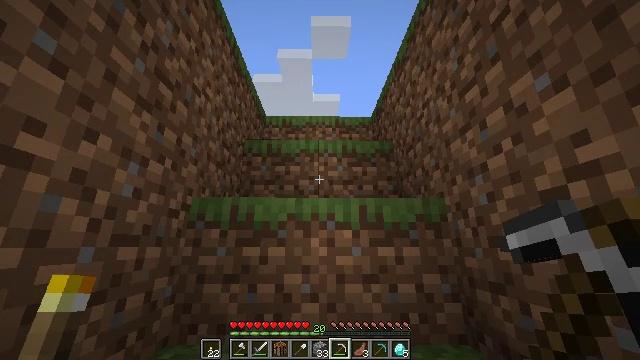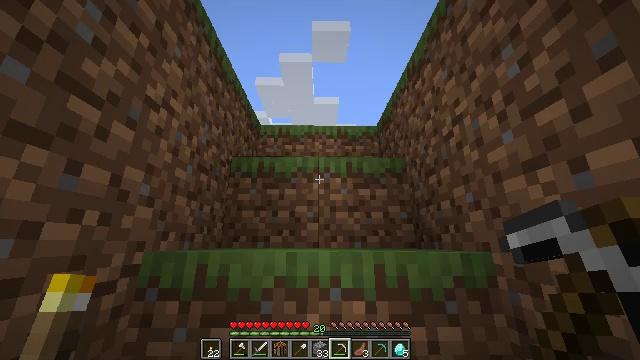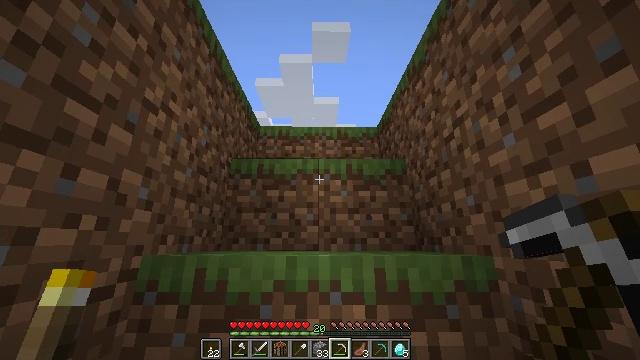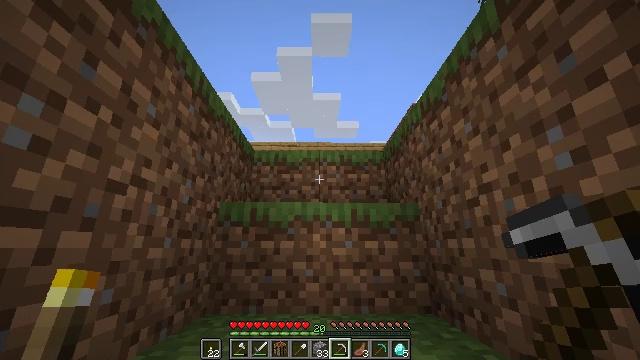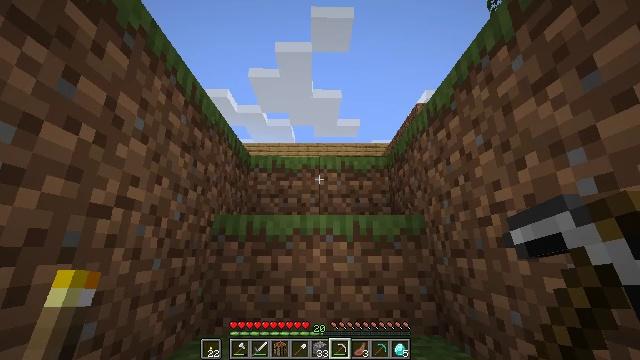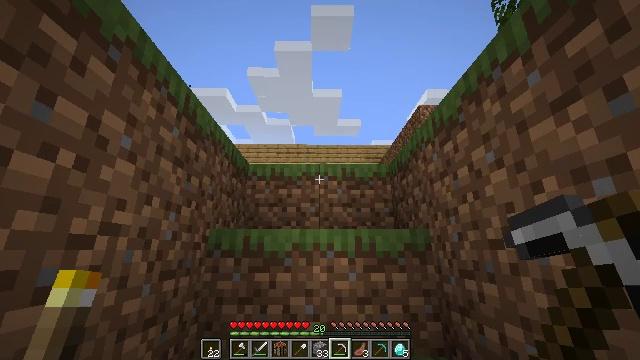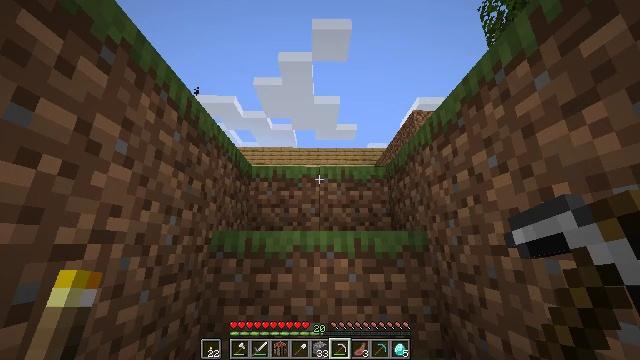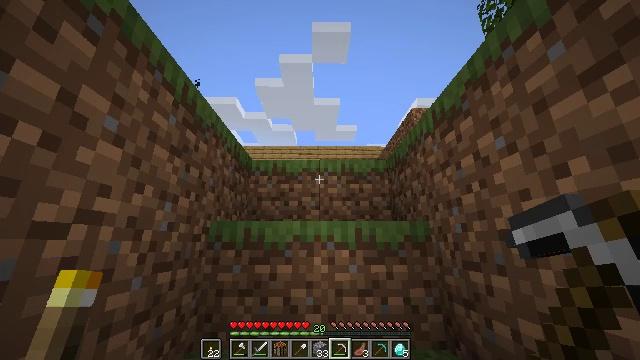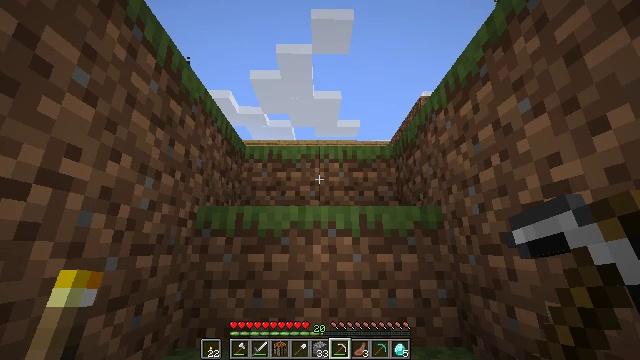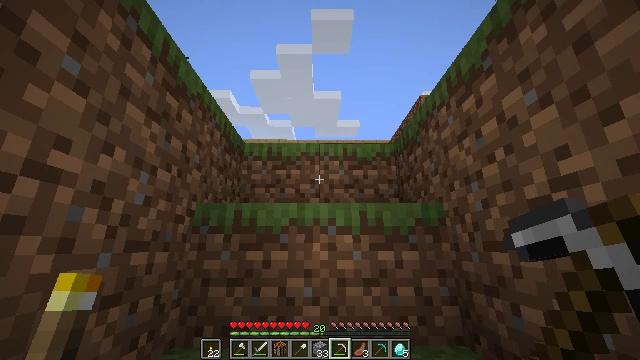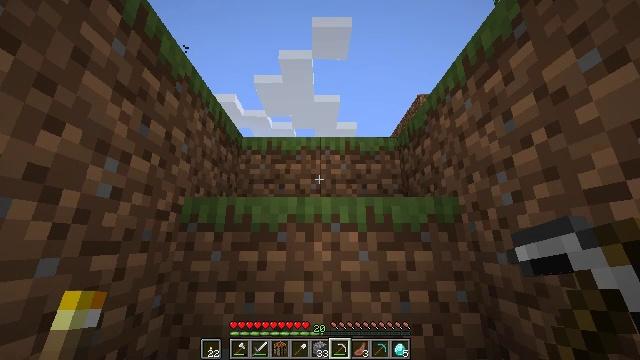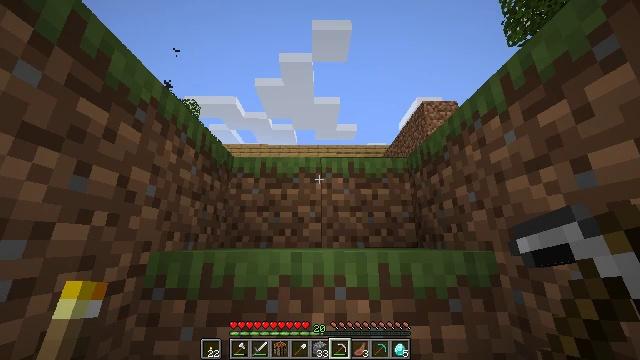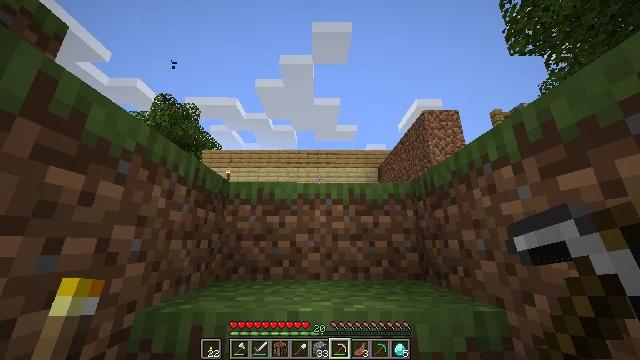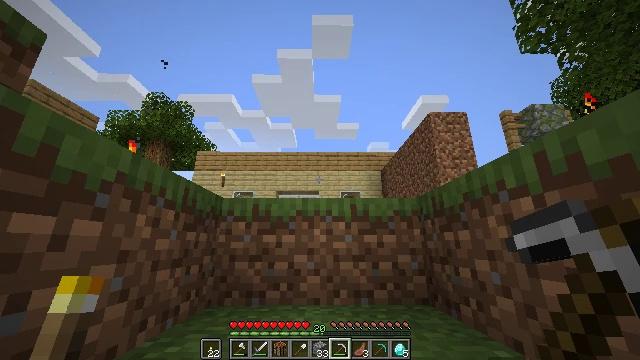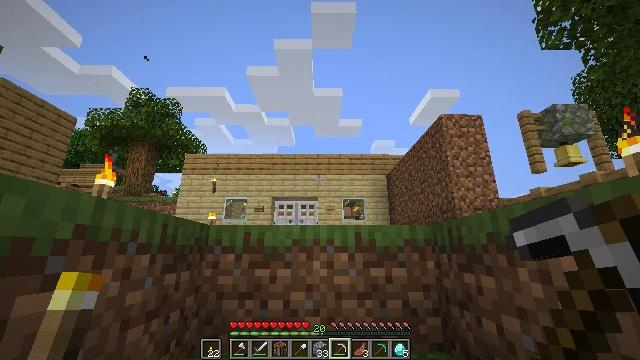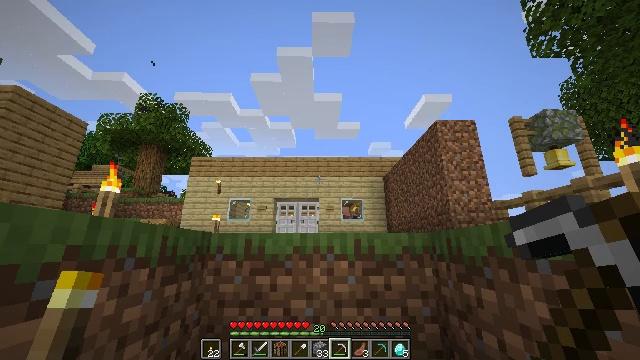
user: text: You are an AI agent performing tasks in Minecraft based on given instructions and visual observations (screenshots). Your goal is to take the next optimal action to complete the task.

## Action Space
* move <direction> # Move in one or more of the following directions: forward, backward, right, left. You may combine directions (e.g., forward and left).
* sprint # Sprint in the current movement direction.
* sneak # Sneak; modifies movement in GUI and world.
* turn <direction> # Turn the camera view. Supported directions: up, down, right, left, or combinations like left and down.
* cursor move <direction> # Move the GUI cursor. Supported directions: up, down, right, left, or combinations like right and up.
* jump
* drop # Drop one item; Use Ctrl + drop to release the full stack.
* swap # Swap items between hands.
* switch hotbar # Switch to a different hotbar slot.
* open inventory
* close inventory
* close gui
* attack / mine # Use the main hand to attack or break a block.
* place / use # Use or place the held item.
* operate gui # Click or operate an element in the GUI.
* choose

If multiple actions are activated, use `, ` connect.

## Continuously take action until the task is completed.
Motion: motion action
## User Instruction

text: Recycle the blast furnace by breaking it.
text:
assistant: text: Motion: move forward, sprint, jump
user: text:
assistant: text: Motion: move forward, sprint, jump
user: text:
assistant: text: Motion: move forward, sprint, jump
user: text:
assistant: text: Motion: move forward, sprint, jump
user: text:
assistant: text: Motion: move forward, sprint, jump
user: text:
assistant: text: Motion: move forward, sprint, jump
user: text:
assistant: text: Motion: move forward, sprint, jump
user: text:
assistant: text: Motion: move forward, sprint, jump
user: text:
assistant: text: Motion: move forward, sprint, jump
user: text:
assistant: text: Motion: move forward, sprint, jump
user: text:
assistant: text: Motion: move forward, sprint, jump
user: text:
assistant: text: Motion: move forward, sprint, jump
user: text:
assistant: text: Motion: move forward, sprint, jump
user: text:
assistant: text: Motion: move forward, sprint, jump
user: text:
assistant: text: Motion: move forward, sprint, jump
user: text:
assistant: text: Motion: move forward, sprint, jump
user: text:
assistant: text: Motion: move forward, sprint, jump
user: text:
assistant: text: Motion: move forward, sprint, jump
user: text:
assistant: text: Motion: move forward, sprint, jump
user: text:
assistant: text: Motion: move forward, sprint, jump
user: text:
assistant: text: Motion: move forward, sprint, jump
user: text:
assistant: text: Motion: move forward, sprint, jump
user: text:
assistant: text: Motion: move forward, sprint, jump
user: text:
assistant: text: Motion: move forward, sprint, jump
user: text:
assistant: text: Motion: move forward, sprint, jump
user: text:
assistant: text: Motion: move forward, sprint, jump
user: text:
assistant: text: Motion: move forward, sprint, jump
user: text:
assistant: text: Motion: move forward, sprint, turn down, jump
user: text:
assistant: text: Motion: move forward, sprint, turn down, jump
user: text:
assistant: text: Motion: move forward, sprint, turn down, jump